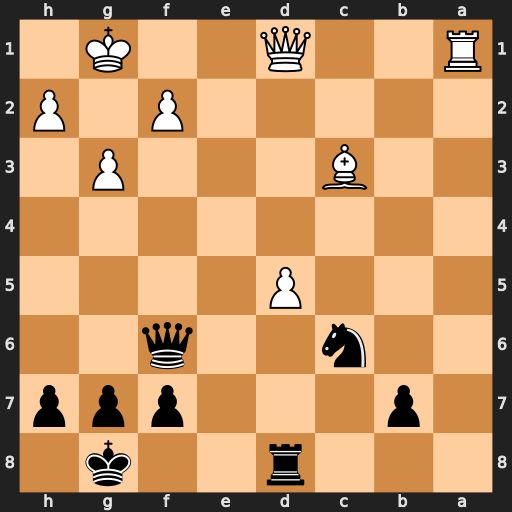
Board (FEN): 3r2k1/1p3ppp/2n2q2/3P4/8/2B3P1/5P1P/R2Q2K1
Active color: b
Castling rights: -
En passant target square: -
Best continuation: Qxc3 dxc6 Rxd1+ Rxd1 Qa5 cxb7 Qb6